Aerial crown-view tile of a tropical tree (Barro Colorado Island, Panama), acquired 20240716:
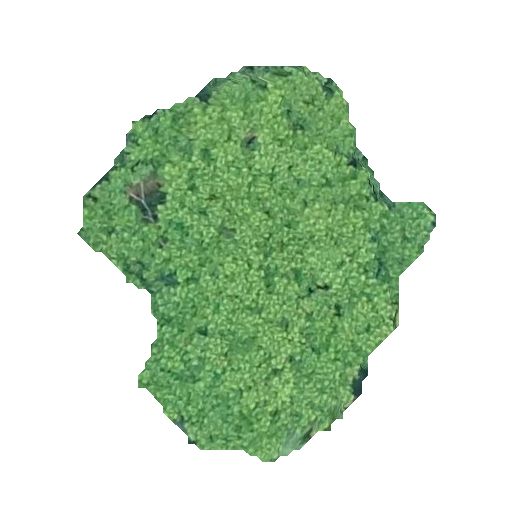
Species: Zanthoxylum ekmanii
GBIF accepted scientific name: Zanthoxylum ekmanii
Crown area: 139.061 m²